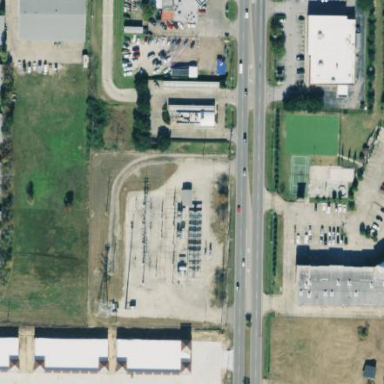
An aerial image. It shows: Outdoor distribution substation protected by fence.